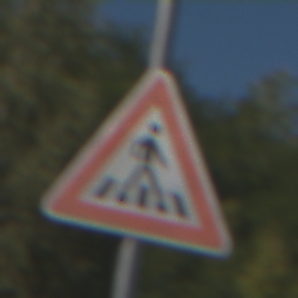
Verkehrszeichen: FussgaengerueberwegLinks
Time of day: Midday
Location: Outdoor (Nature)
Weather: Clear
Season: Summer
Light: Natural